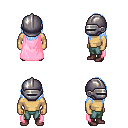
a pixel art fantasy rpg character, male body template, human, tanned skin, pink cape, teal pants, white cyan long hairstyle, metal helm, maroon shoes, four views (front, back, left, right), 2x2 character sprite sheet, small pixel art, hard edges, no anti-aliasing